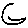
Label: moon